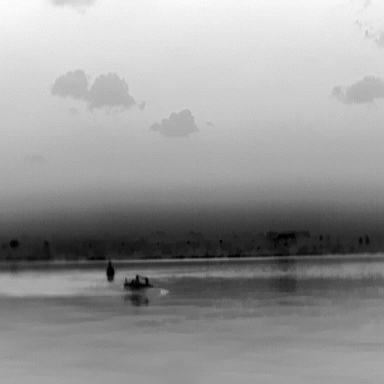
There is a warship in the infrared image.